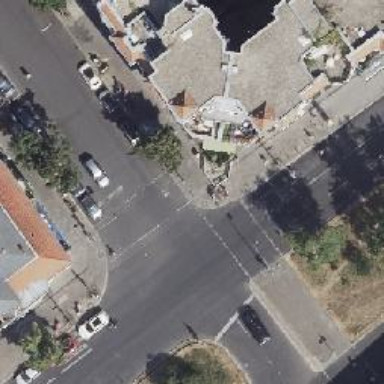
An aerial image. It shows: Asphalt footway with marked crossing equipped with traffic signals.